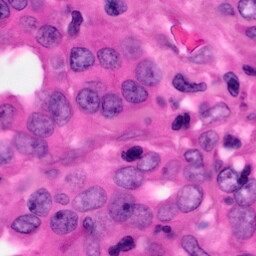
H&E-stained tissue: Pancreatic